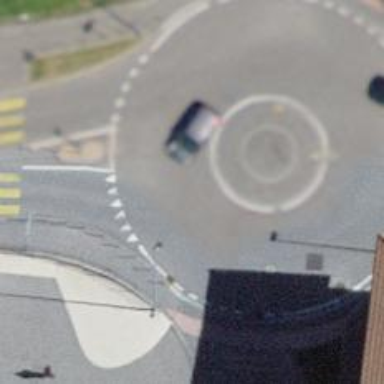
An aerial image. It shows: Roundabout at tertiary road junction.